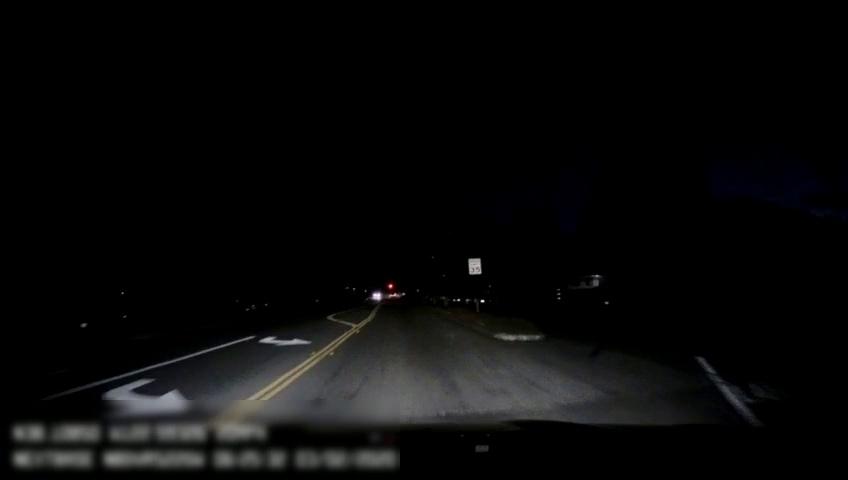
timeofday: Night
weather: Other
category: Drivable Space
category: Lanes | Alternate Lane
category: Lanes | Current Lane
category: Lanes | Alternate Lane
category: Lanes | Alternate Lane
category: Lanes | Alternate Lane
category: Traffic | Signs